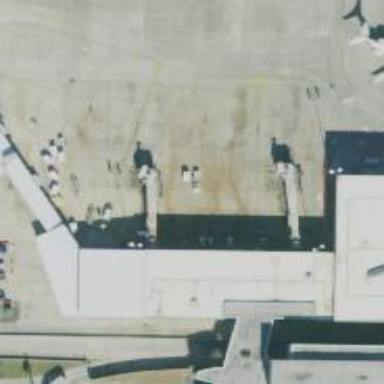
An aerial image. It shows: Airport gate.